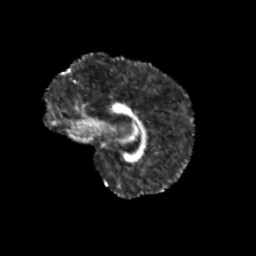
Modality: FA
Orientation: sagittal
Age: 11
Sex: female
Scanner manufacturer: siemens
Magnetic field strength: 3 T
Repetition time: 3.8 s
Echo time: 0.07 s